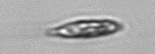
Label: Euglena